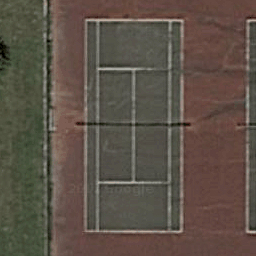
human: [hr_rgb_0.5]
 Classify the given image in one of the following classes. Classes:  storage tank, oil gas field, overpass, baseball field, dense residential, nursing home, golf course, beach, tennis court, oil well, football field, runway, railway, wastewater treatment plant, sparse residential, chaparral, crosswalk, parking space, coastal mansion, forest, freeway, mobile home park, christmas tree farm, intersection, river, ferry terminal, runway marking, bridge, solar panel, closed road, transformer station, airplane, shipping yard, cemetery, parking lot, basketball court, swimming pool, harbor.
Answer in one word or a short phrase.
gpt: tennis court